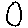
Label: circle